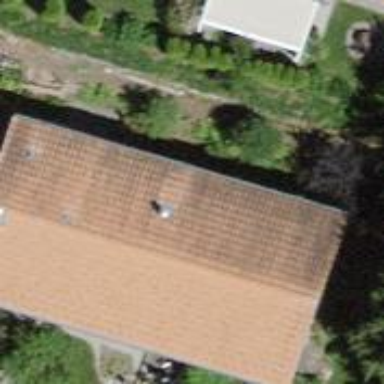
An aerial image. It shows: Residential building.